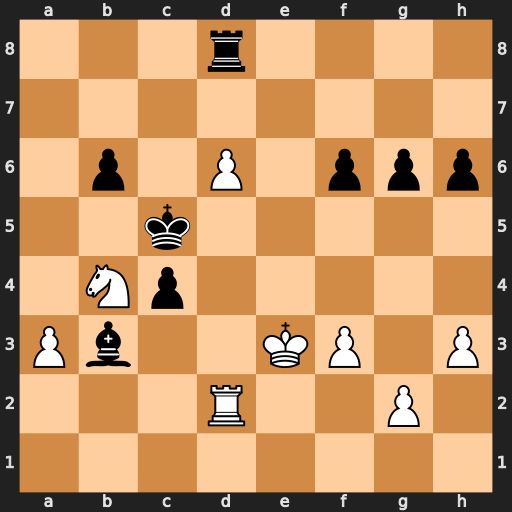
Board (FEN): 3r4/8/1p1P1ppp/2k5/1Np5/Pb2KP1P/3R2P1/8
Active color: w
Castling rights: -
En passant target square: -
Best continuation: Rd5#